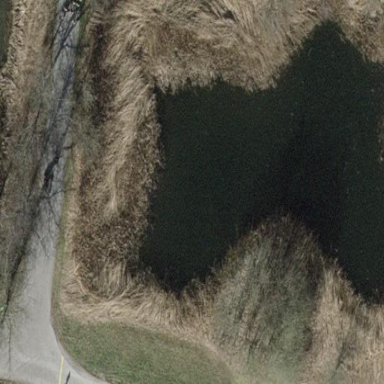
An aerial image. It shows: Wetland area dominated by reedbeds.